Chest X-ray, AP view. Patient: 46 years old, sex F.
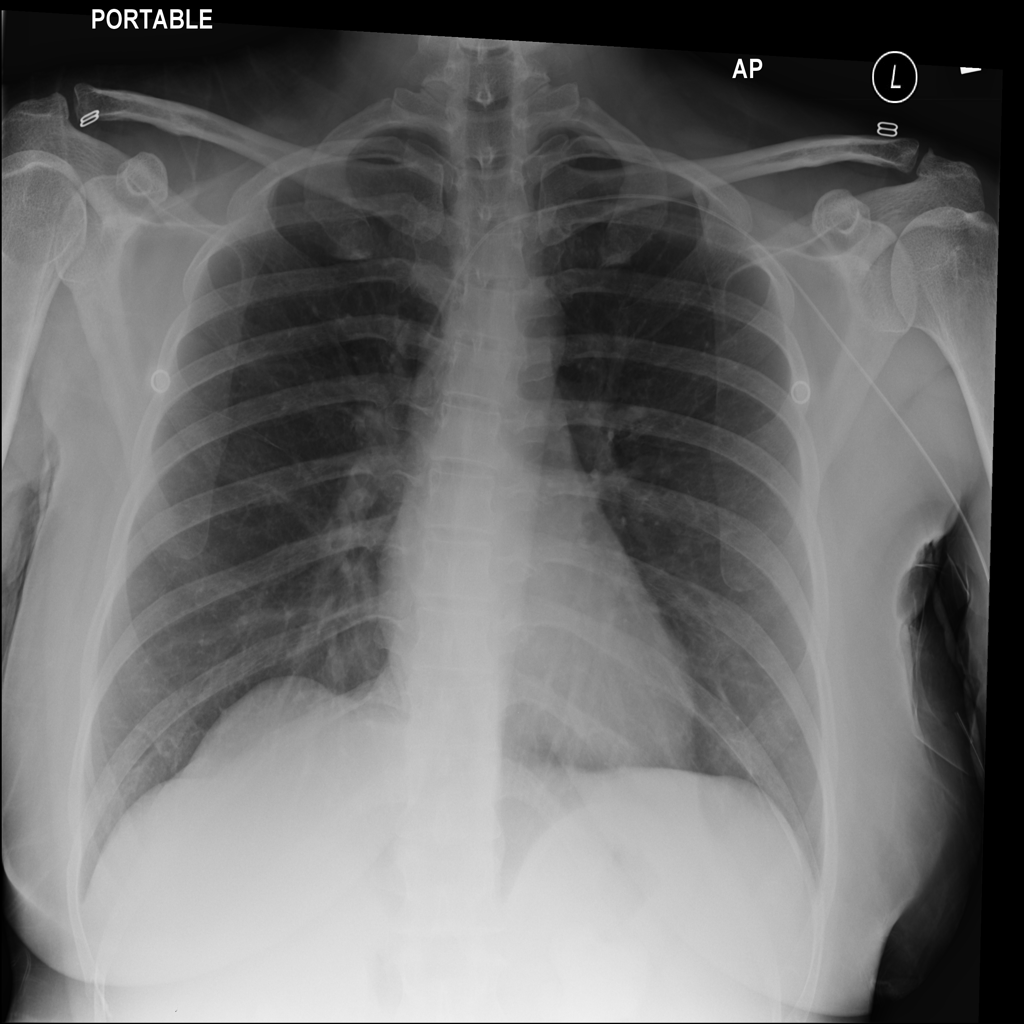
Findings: No Finding